Field crop: tomato
Growth stage: 1
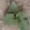
Species: solanum